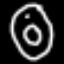
Label: donut